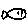
Label: fish